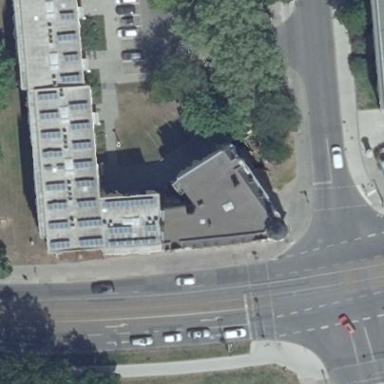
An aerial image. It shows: Part of building with flat roof. The building part is colored in light salmon.